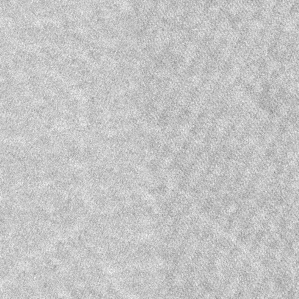
Label: frost